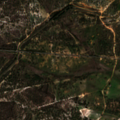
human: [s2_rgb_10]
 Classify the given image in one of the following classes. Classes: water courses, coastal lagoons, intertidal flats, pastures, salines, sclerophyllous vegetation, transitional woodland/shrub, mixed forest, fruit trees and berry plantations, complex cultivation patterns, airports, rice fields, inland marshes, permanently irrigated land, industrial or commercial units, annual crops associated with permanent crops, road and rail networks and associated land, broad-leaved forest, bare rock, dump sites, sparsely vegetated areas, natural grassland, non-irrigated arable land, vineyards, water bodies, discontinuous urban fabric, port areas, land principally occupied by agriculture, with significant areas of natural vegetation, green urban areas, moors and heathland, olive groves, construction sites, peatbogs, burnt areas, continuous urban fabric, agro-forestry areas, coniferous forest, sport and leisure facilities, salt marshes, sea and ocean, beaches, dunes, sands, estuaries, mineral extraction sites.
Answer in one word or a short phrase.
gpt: pastures, agro-forestry areas, broad-leaved forest, transitional woodland/shrub